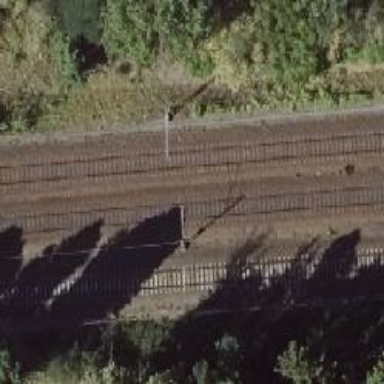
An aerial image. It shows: Railway milestone with catenary mast.